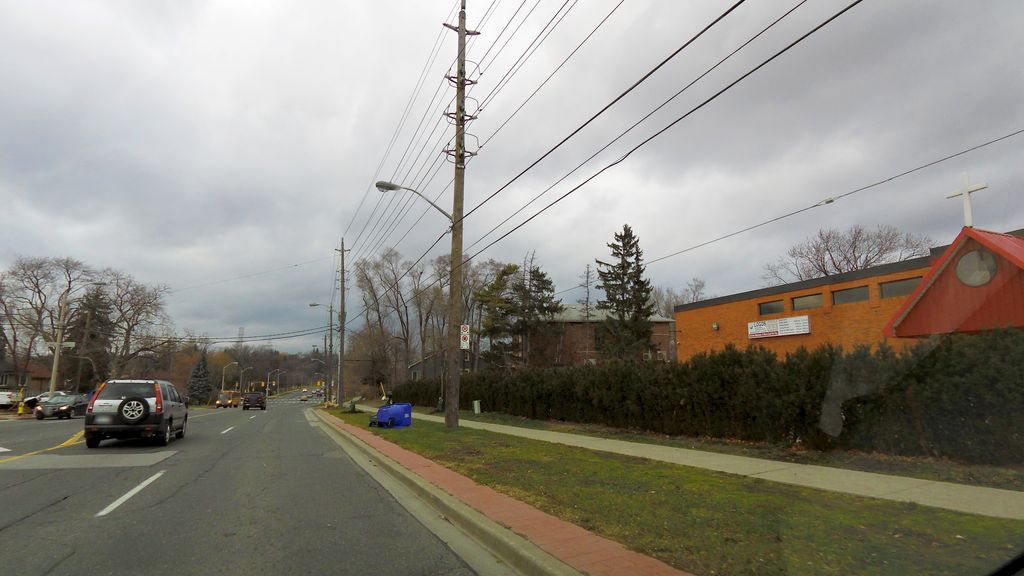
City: toronto